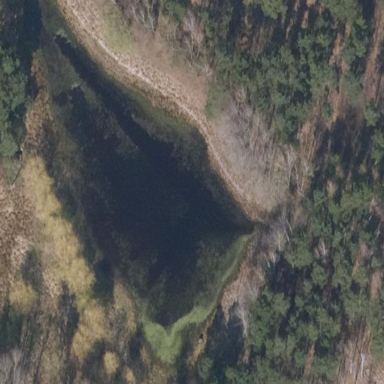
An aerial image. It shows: Pond surrounded by natural water.